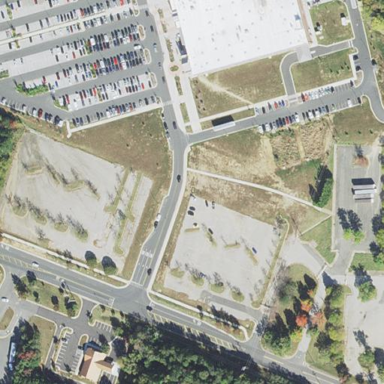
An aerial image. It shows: Parking area with surface.